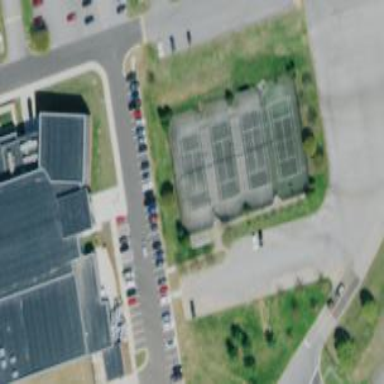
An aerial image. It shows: Sports centre with facilities for tennis and basketball.